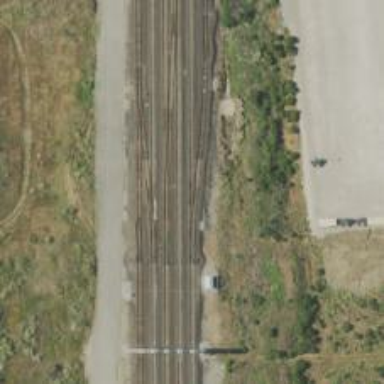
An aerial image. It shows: Railway siding with rails.